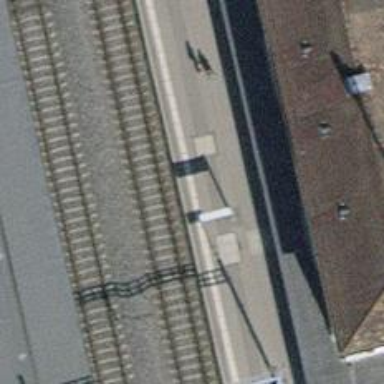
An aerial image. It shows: Public transport stop position along the railway.